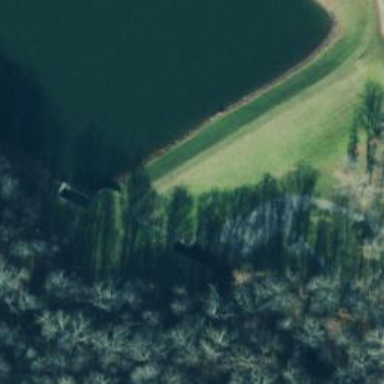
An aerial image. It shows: Dam along waterway.